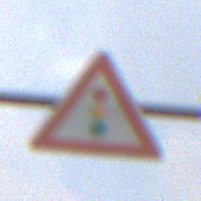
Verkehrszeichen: Lichtzeichenanlage
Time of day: MorningAfternoon
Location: Outdoor (Nature)
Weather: Overcast
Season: NotSpecified
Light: Natural